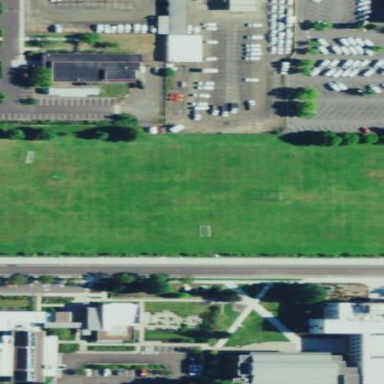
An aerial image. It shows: Rugby union pitch for leisure land activities.